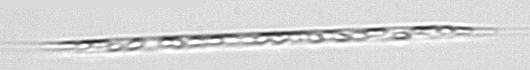
Label: Rhizosolenia